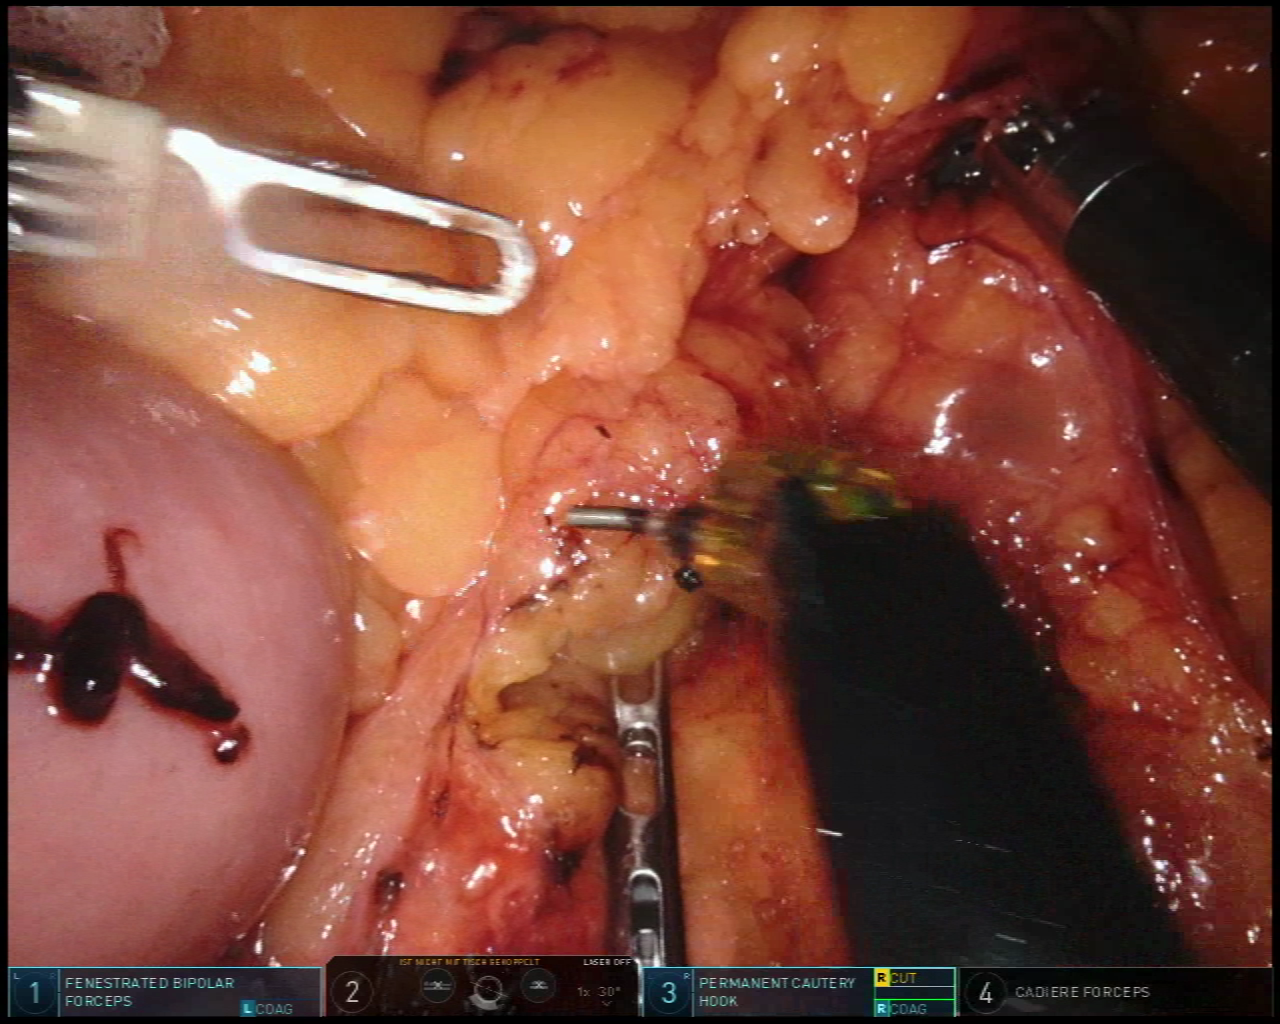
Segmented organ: small_intestine
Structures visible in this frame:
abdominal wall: no
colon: no
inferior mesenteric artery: no
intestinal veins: no
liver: no
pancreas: no
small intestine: yes
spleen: no
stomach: no
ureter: no
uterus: no
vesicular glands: no